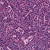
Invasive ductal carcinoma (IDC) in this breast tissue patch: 1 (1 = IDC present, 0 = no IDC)